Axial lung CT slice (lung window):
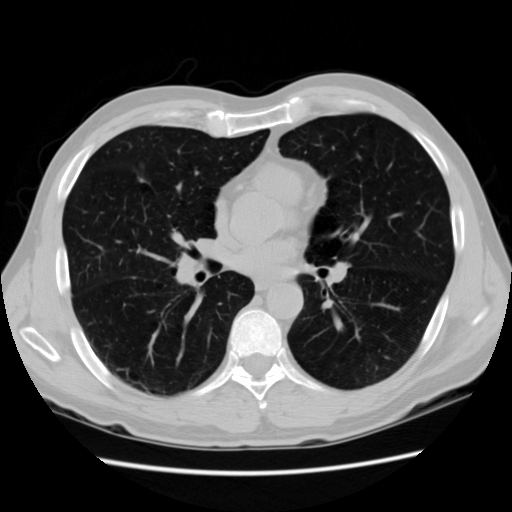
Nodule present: yes
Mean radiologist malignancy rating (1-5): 3